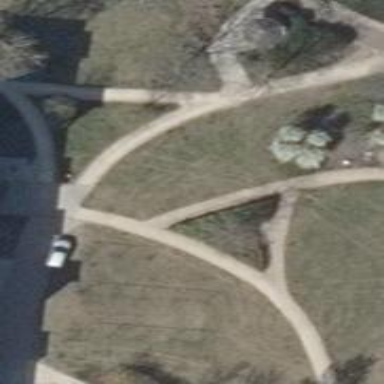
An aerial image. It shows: Paved footway.